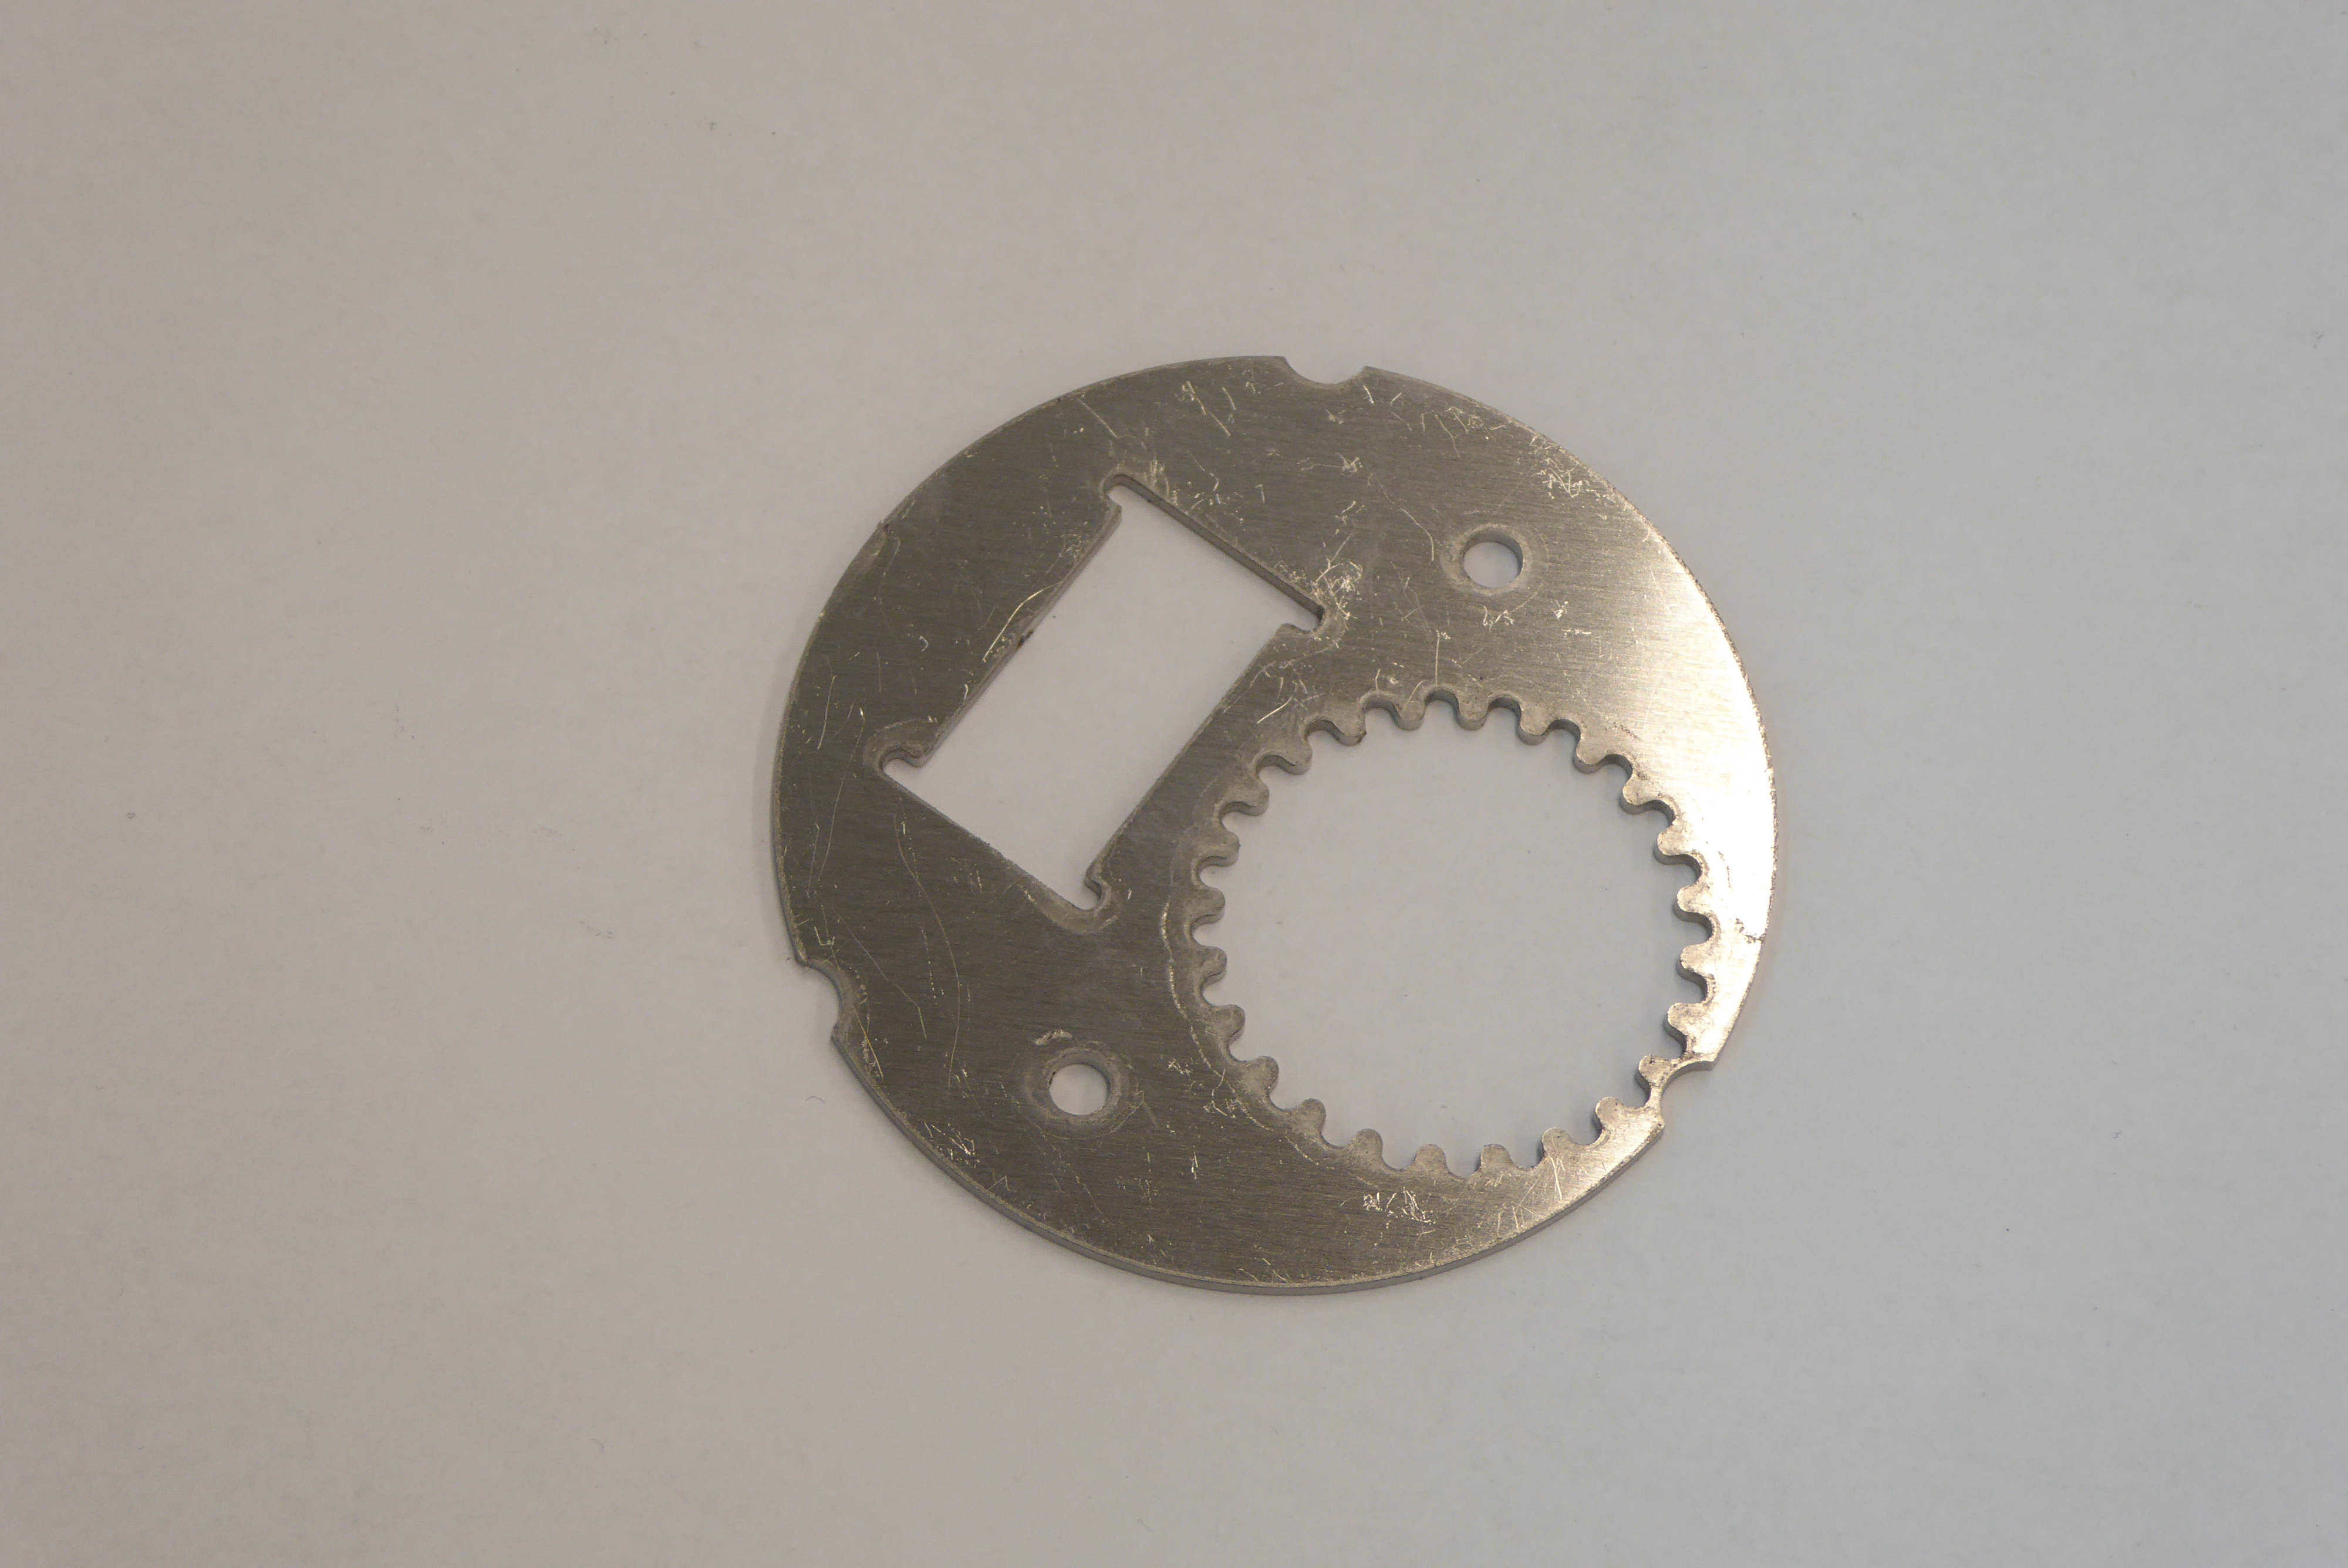
Label: Bottle Opener - Inlay